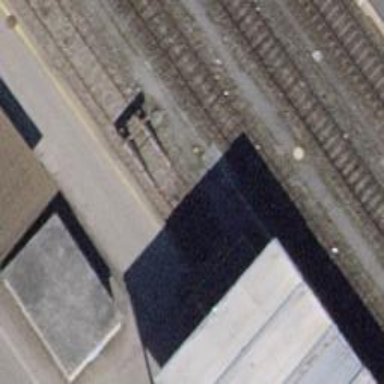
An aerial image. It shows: Railway buffer stop.